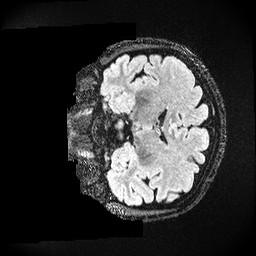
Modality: FLAIR
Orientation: coronal
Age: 41
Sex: female
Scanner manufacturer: ge
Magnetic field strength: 3 T
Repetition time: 4.802 s
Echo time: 0.1158 s